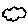
Label: cloud